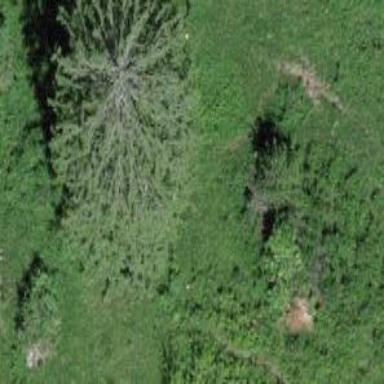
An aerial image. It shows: Single tag "natural: tree."